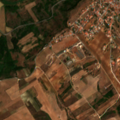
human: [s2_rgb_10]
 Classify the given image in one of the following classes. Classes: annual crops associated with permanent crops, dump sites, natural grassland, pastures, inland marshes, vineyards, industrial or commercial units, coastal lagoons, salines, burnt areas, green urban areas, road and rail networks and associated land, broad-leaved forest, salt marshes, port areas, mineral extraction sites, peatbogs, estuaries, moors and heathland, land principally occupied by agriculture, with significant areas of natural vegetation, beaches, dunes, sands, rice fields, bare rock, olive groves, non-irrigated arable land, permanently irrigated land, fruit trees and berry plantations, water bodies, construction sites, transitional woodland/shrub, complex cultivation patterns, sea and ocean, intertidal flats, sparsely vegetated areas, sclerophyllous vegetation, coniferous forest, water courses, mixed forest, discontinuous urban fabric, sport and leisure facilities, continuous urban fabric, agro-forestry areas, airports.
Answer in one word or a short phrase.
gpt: discontinuous urban fabric, permanently irrigated land, vineyards, annual crops associated with permanent crops, complex cultivation patterns, land principally occupied by agriculture, with significant areas of natural vegetation